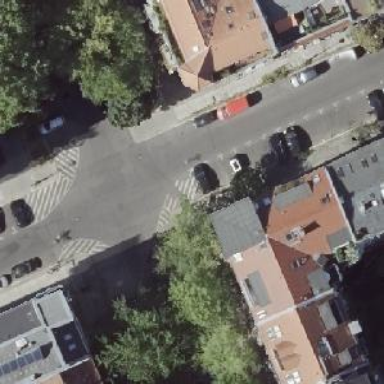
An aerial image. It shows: Residential road with separate sidewalks on both sides. Perpendicular on-street parking lanes are available on both sides of the road.